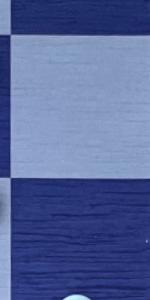
Label: Empty